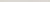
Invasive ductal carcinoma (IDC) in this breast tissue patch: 0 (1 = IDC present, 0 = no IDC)